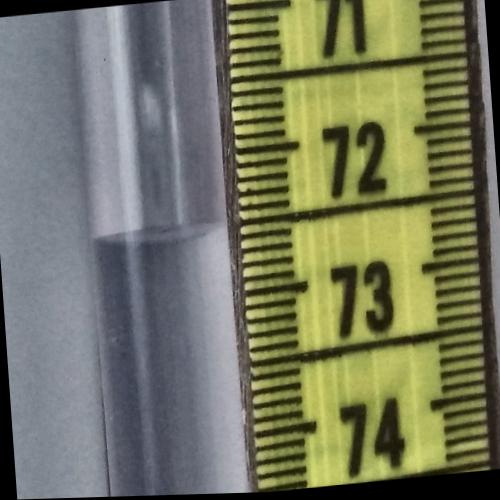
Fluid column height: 72.5 cm